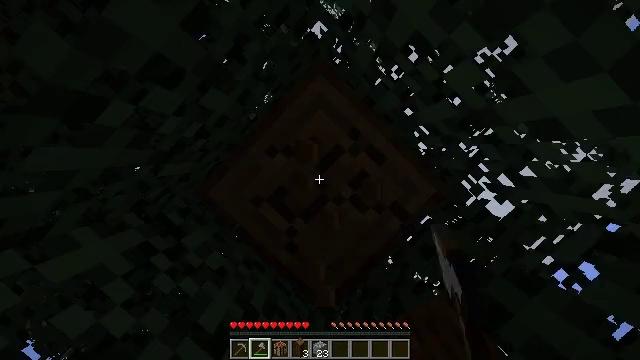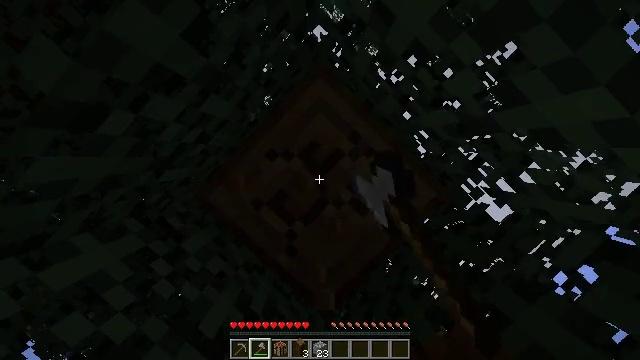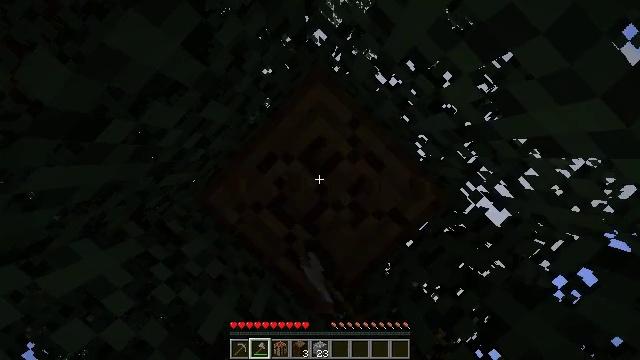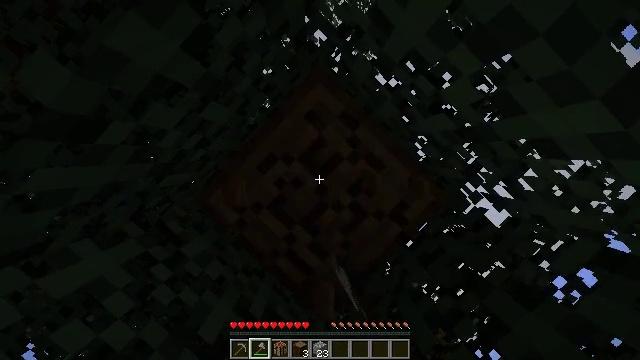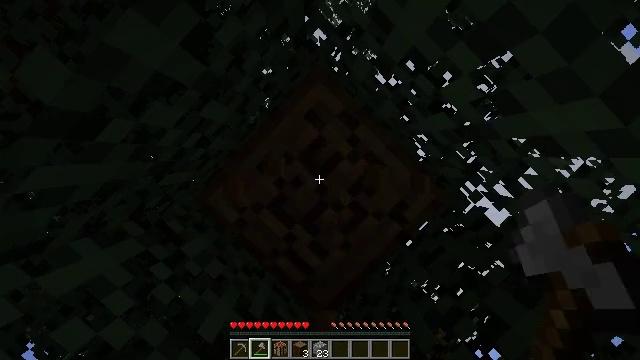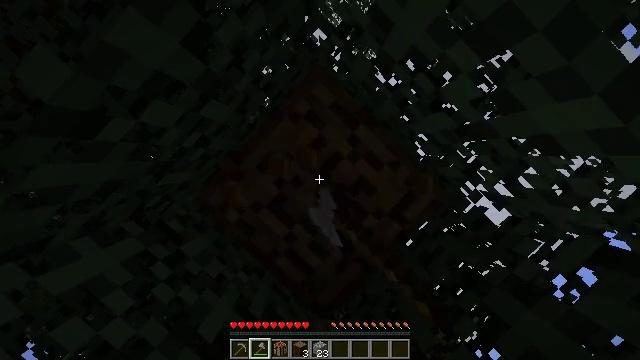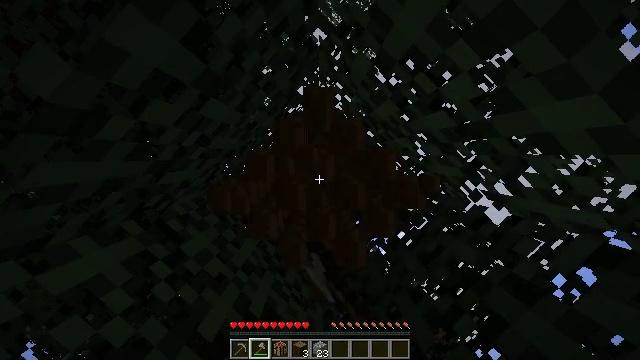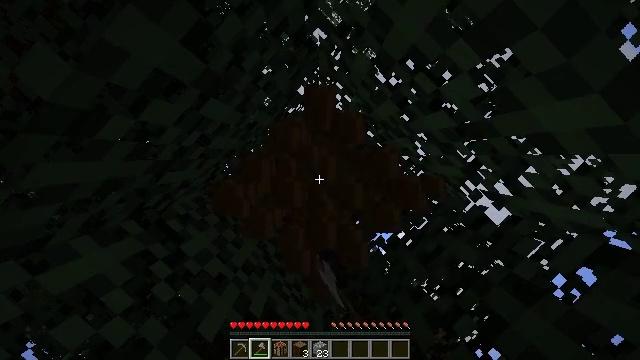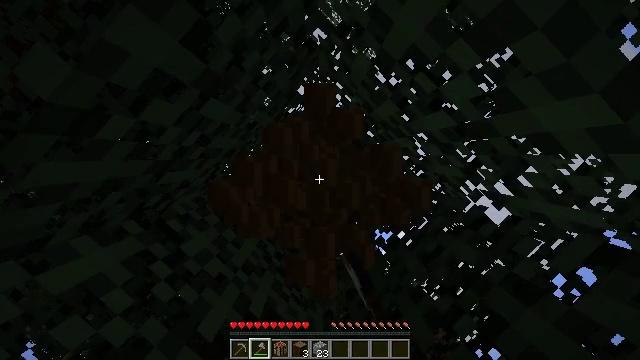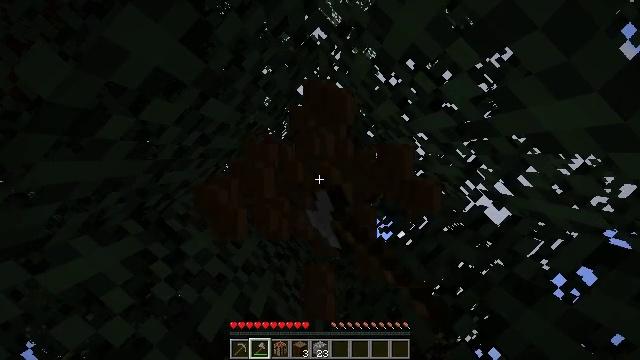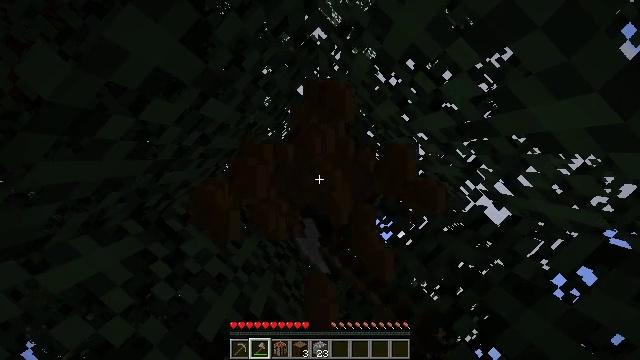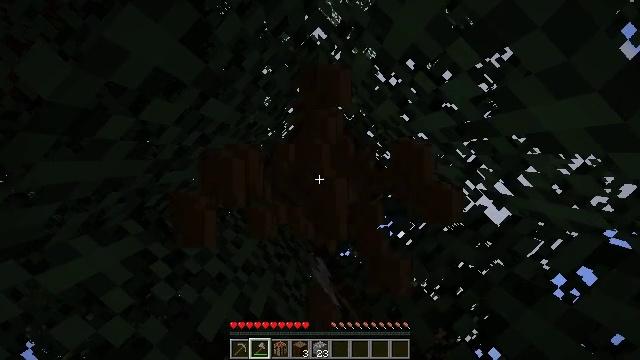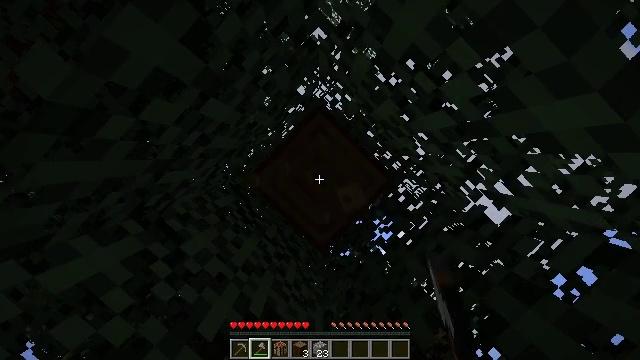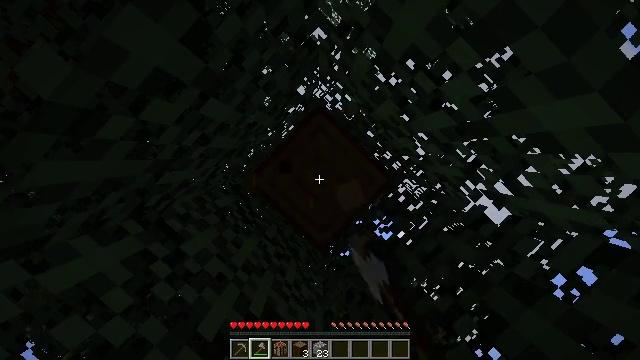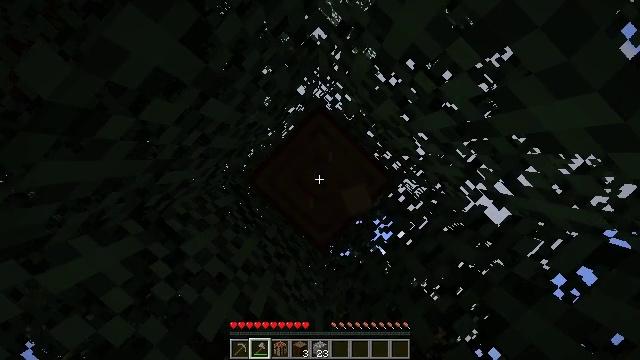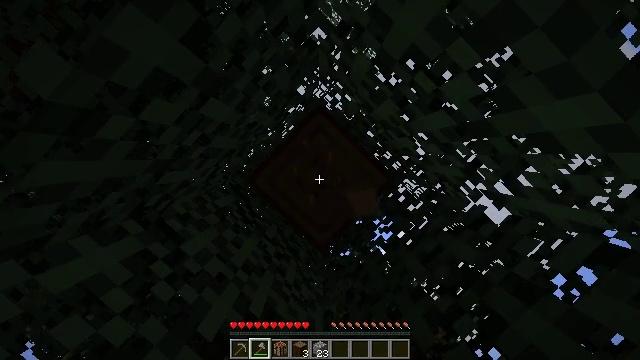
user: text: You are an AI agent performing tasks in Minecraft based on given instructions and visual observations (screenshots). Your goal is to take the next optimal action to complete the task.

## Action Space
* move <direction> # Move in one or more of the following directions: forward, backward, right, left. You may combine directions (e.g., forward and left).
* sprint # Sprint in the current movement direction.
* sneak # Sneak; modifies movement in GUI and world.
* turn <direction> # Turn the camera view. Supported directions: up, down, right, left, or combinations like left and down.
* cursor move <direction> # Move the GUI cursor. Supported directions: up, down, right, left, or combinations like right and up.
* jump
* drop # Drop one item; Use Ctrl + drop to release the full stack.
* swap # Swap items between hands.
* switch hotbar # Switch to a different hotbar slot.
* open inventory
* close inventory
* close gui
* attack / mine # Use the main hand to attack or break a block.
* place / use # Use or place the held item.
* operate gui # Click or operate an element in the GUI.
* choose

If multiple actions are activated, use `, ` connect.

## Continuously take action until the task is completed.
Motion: motion action
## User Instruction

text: Gather spruce log by chopping the tree.
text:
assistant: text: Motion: attack / mine
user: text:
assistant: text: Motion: attack / mine
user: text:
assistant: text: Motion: attack / mine
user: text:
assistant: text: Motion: attack / mine
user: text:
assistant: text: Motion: attack / mine
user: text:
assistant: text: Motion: attack / mine
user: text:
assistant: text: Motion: attack / mine
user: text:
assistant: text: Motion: attack / mine
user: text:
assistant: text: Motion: attack / mine
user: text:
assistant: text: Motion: attack / mine
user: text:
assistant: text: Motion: attack / mine
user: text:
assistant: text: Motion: attack / mine
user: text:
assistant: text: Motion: attack / mine
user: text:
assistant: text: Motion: attack / mine
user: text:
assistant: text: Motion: attack / mine
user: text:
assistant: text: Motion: turn left, attack / mine
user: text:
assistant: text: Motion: attack / mine
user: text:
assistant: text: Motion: attack / mine
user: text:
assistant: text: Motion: attack / mine
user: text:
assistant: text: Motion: attack / mine
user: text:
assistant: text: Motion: attack / mine
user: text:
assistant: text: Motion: attack / mine
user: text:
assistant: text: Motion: attack / mine
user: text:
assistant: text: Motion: attack / mine
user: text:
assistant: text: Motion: attack / mine
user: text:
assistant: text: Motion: attack / mine
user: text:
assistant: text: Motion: attack / mine
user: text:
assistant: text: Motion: attack / mine
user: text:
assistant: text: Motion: attack / mine
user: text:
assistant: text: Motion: attack / mine